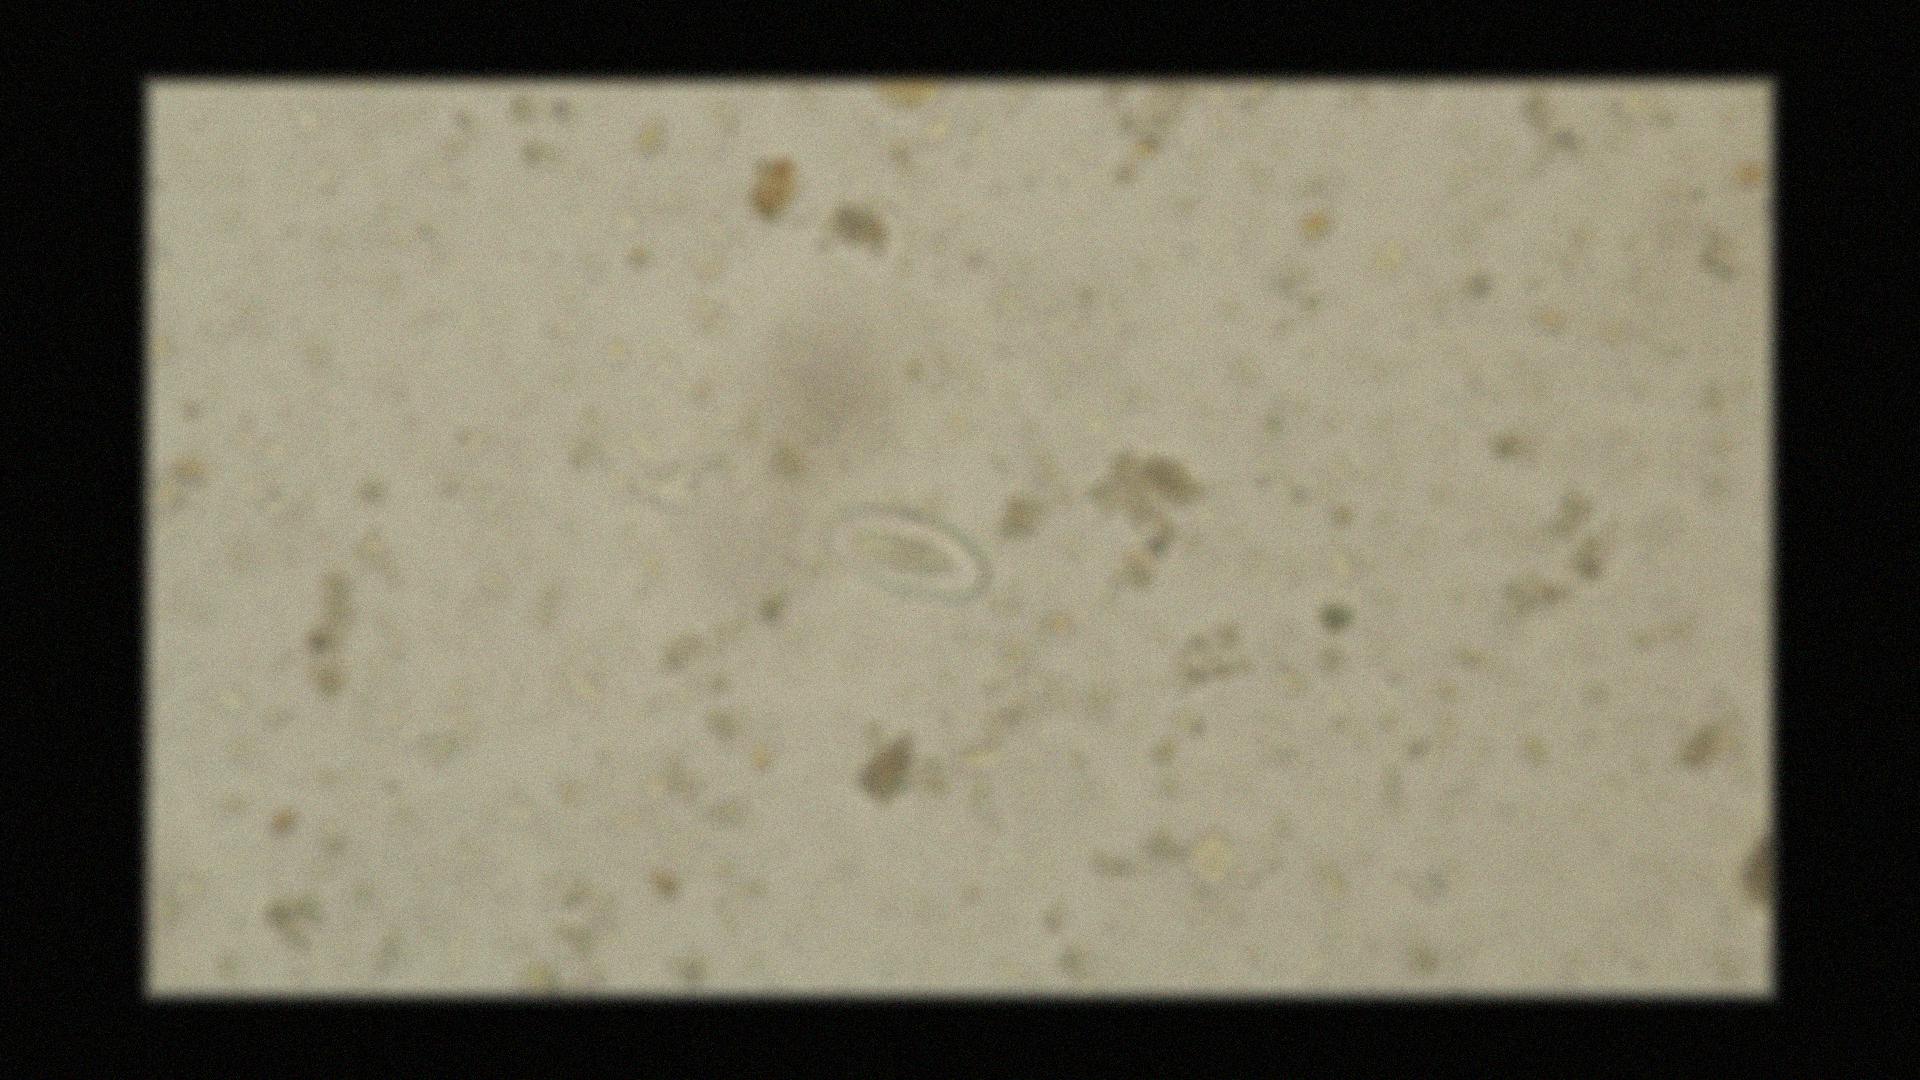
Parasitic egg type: Enterobius vermicularis